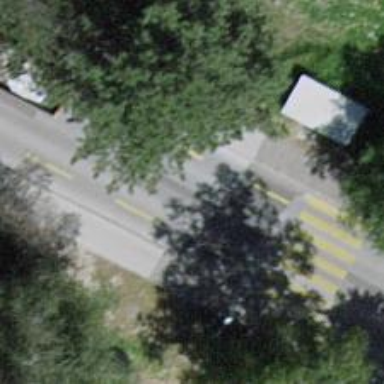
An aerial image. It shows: Marked crossing on the road.